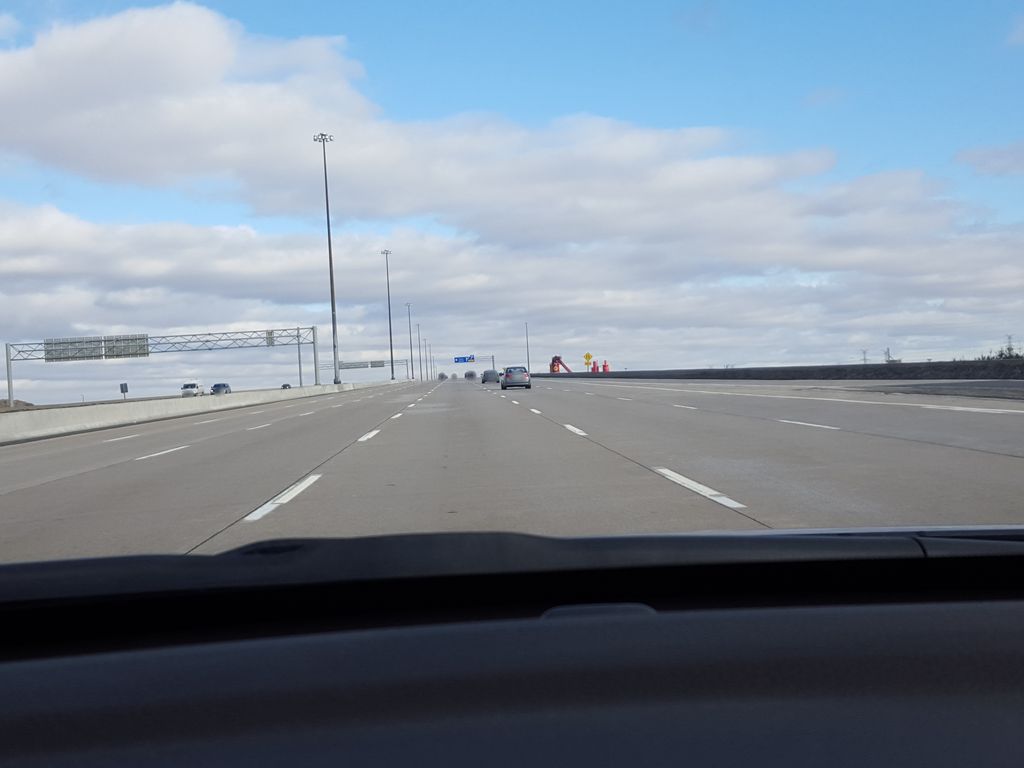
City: toronto